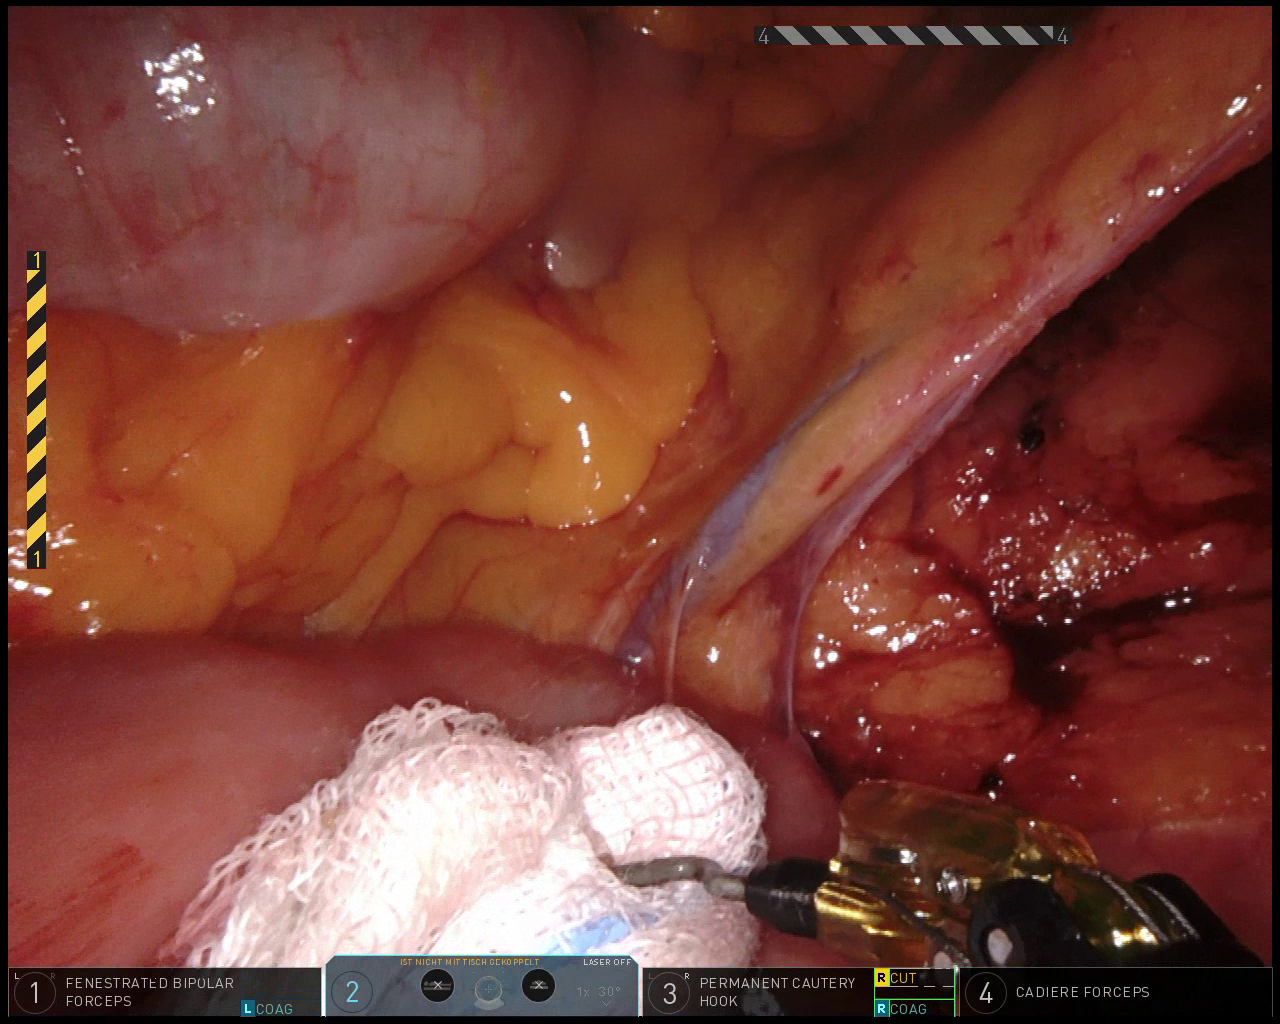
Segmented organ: intestinal_veins
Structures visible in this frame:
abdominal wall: no
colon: yes
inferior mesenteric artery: no
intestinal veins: yes
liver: no
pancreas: no
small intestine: yes
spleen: no
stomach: no
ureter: no
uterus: no
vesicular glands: no